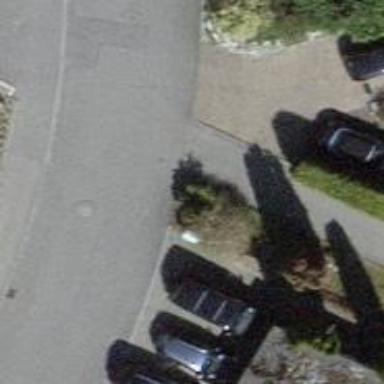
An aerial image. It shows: Bollard.